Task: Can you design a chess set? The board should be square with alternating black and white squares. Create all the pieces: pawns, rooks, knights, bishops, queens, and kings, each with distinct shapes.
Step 1647:
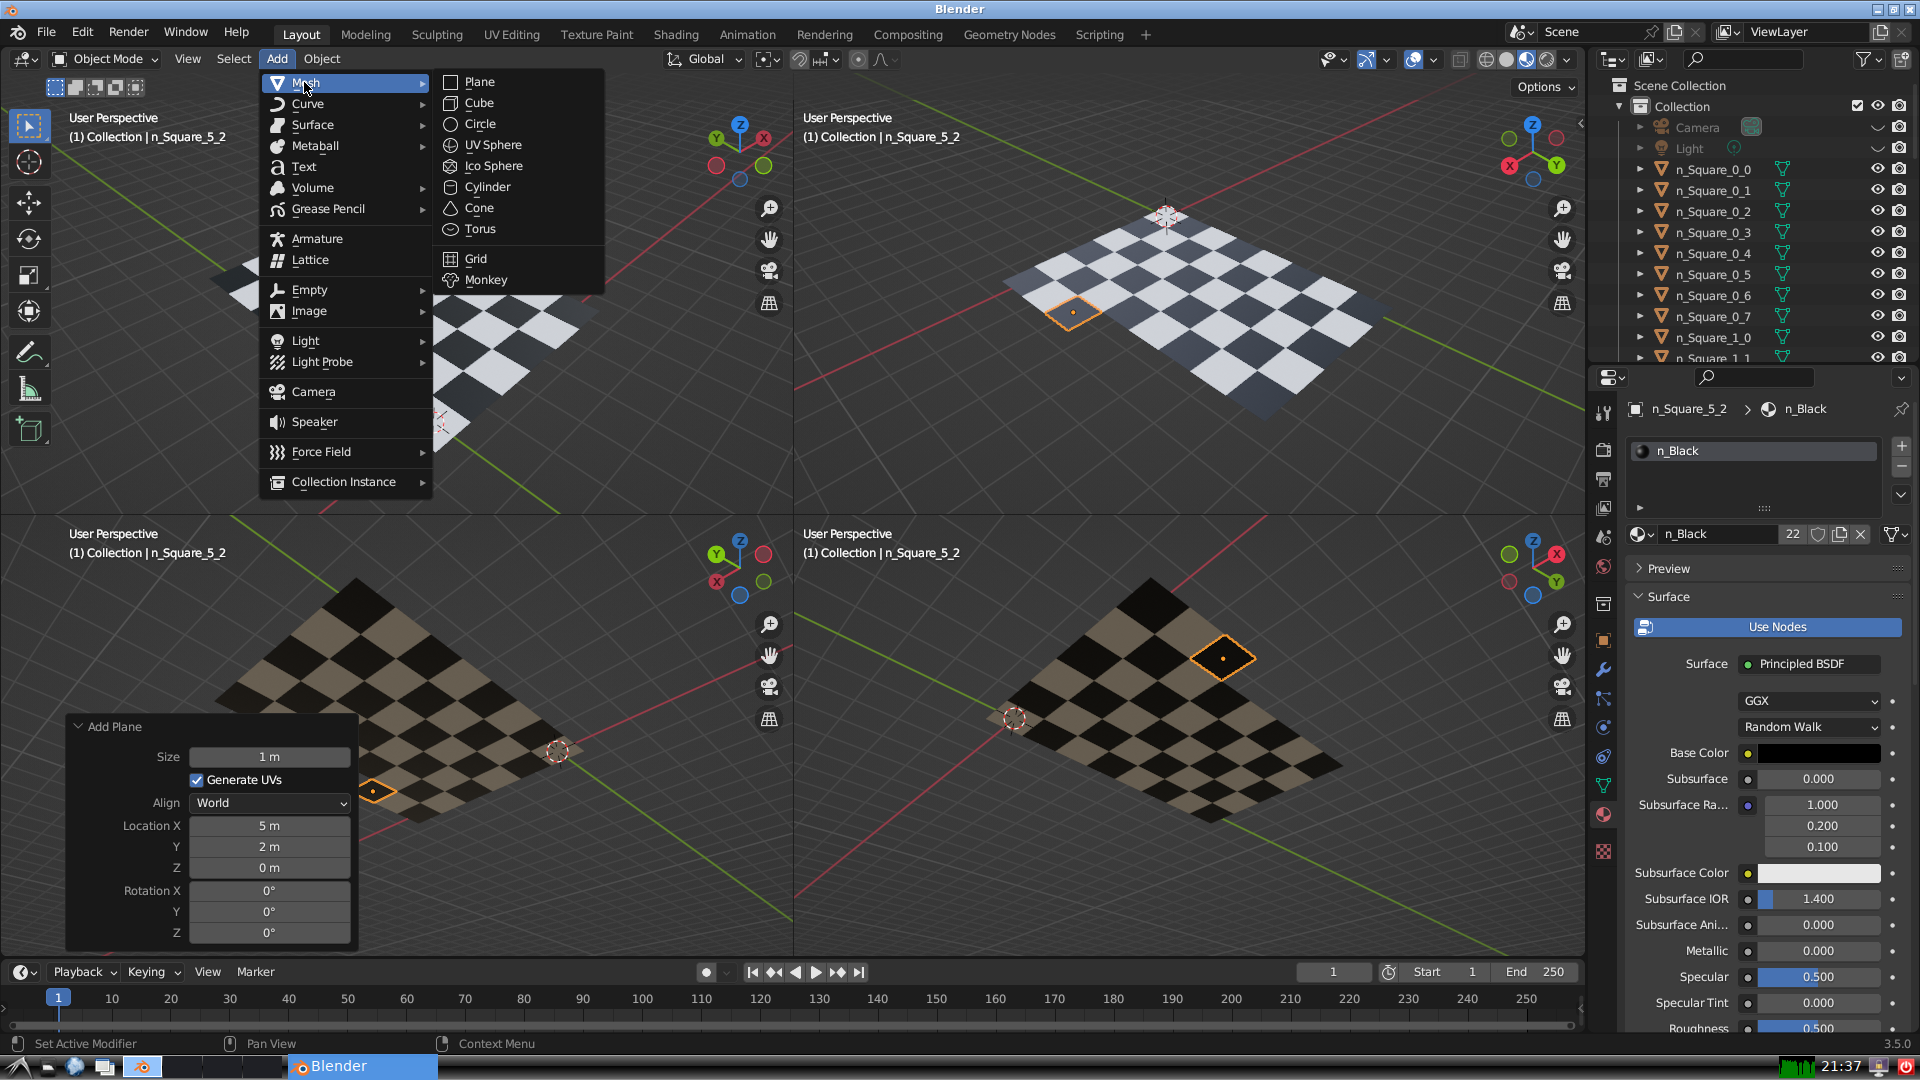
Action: {"mouse_move": [499, 79]}